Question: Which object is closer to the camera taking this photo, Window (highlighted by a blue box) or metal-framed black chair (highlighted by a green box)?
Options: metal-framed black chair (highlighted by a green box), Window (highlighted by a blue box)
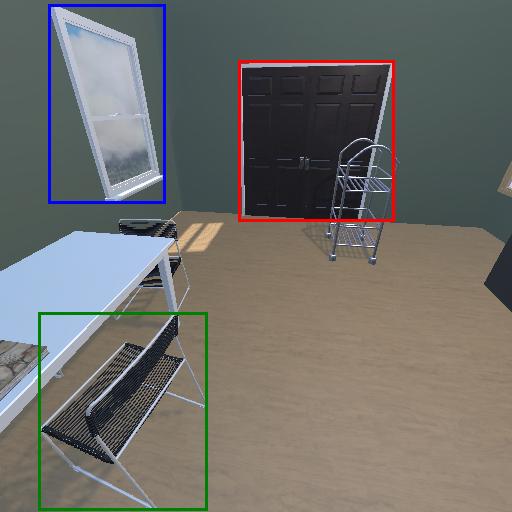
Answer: metal-framed black chair (highlighted by a green box)